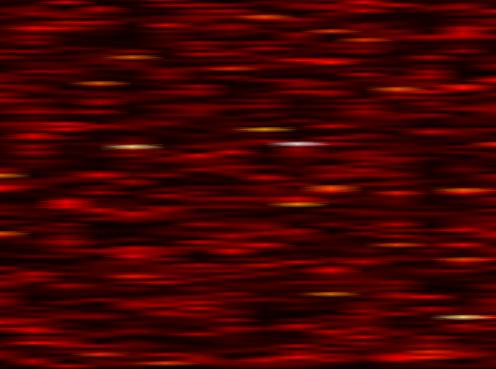
Label: FBMC